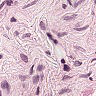
Metastatic tissue present: no